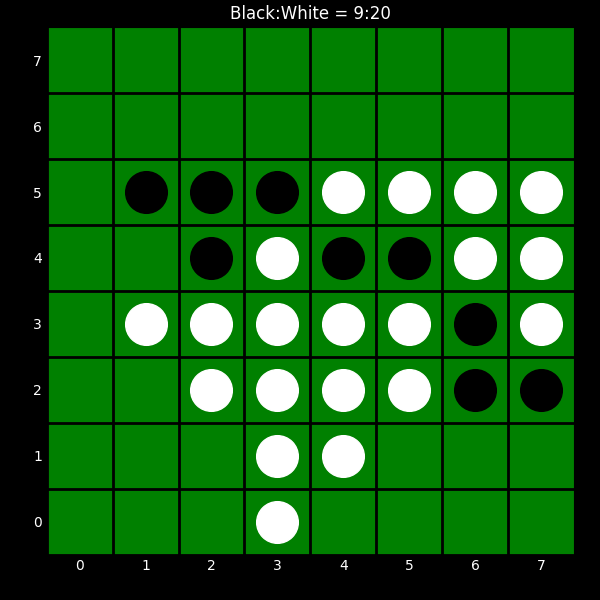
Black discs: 9
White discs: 20